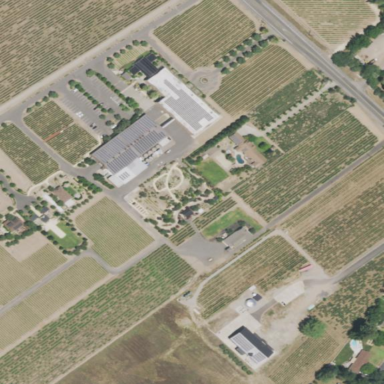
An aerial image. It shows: Vineyard with wine grapes as the crop.